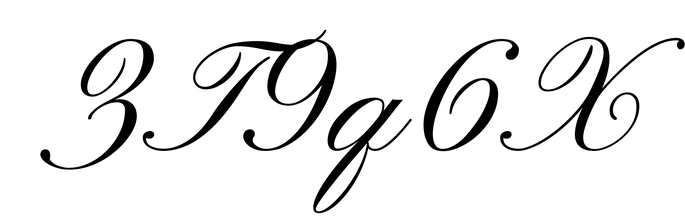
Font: PinyonScript-Regular